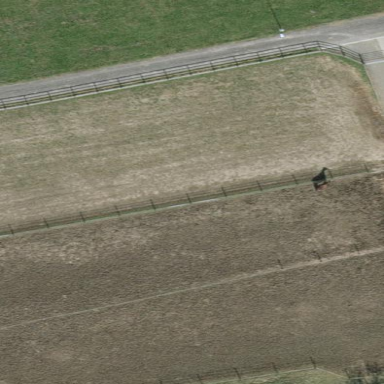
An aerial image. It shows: Equestrian pitch for leisure land sports.